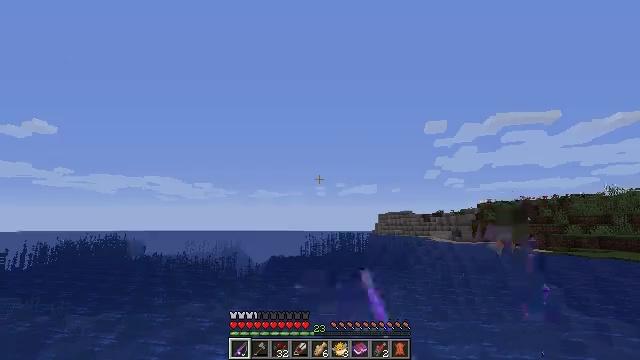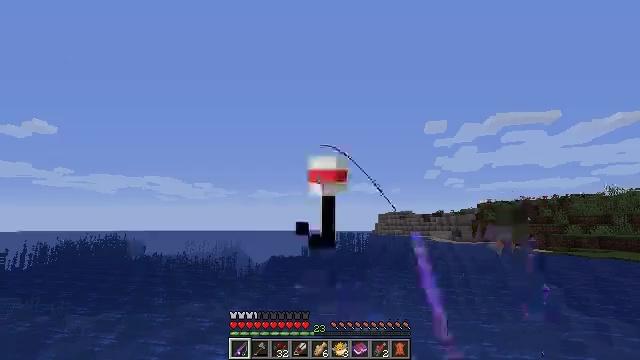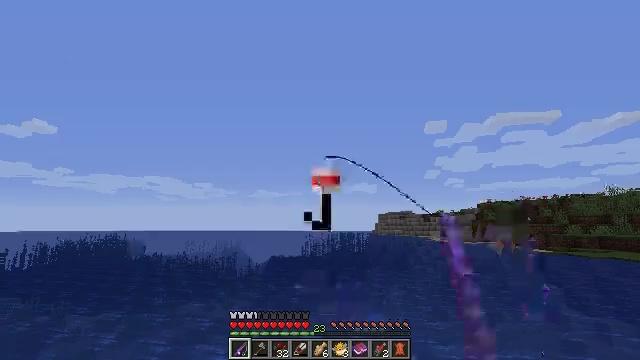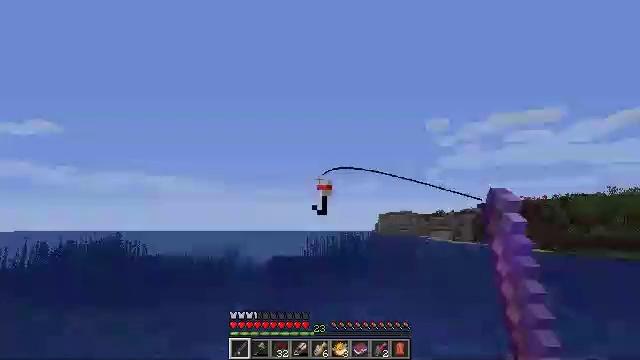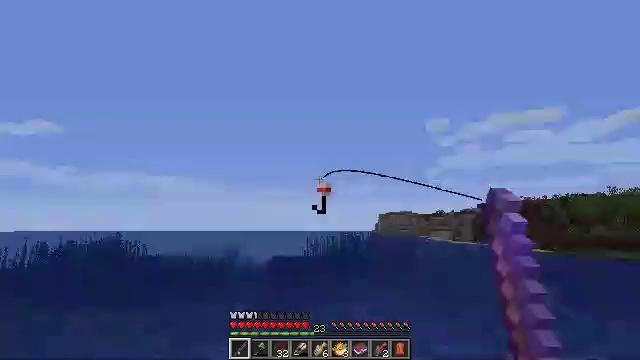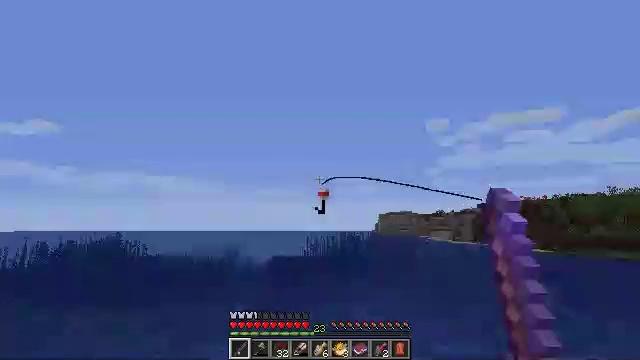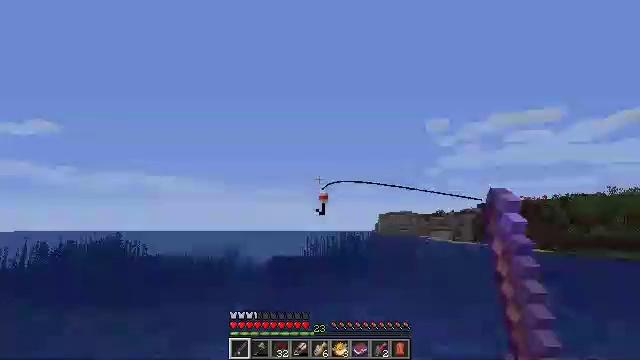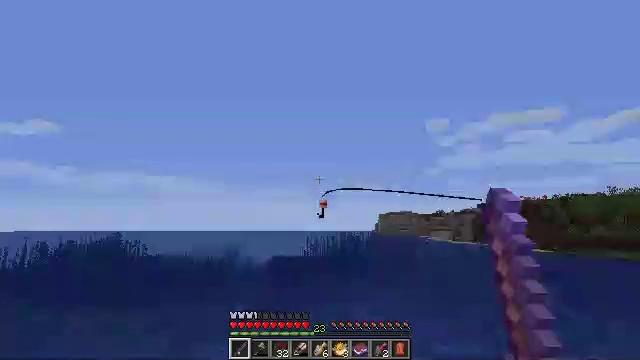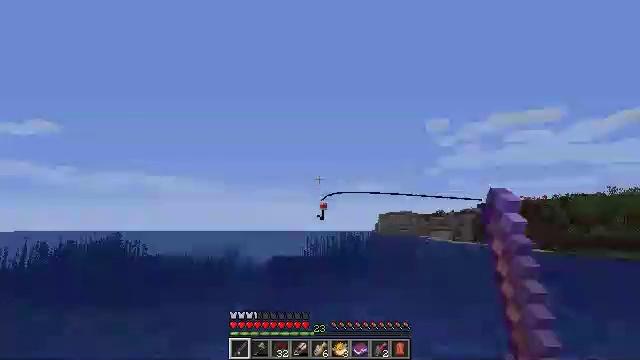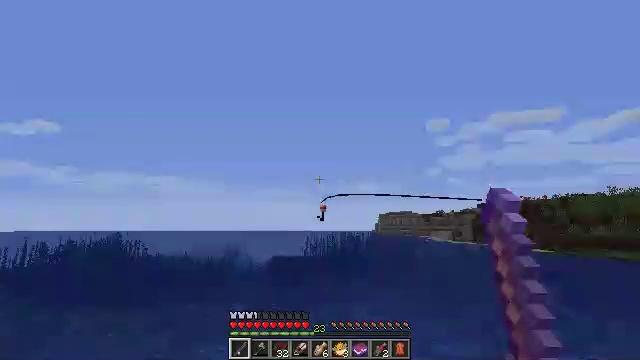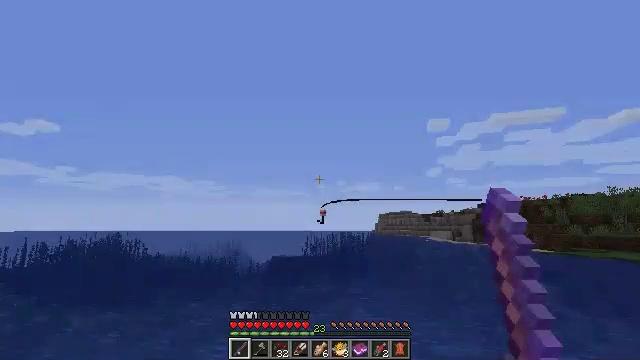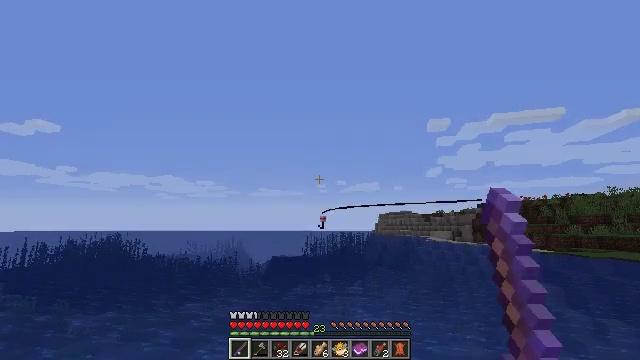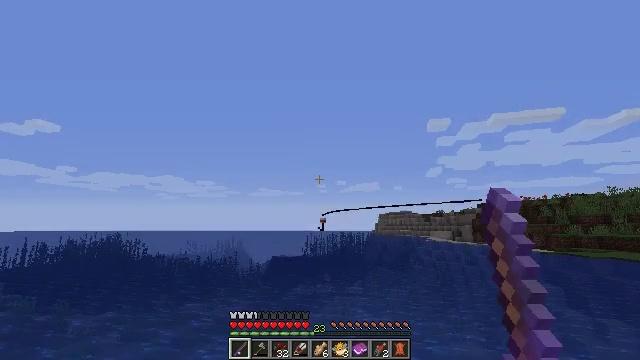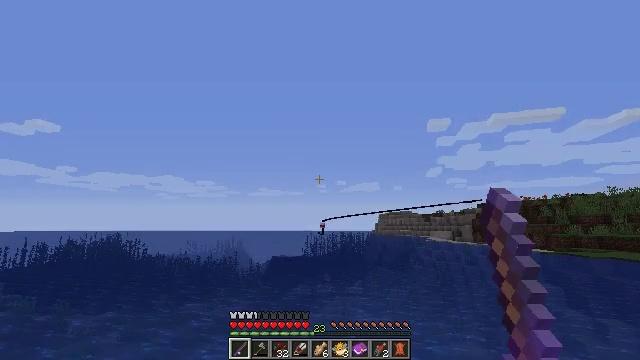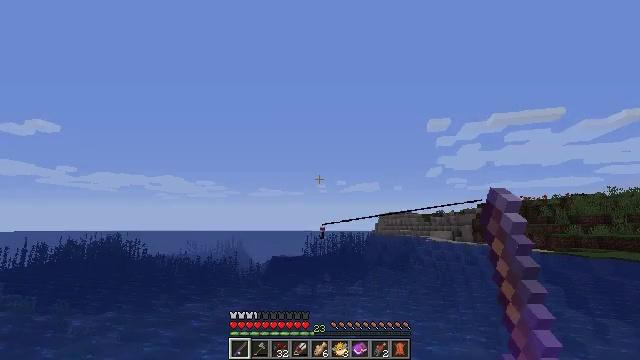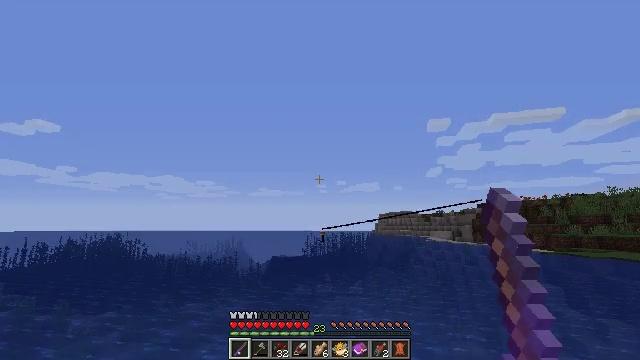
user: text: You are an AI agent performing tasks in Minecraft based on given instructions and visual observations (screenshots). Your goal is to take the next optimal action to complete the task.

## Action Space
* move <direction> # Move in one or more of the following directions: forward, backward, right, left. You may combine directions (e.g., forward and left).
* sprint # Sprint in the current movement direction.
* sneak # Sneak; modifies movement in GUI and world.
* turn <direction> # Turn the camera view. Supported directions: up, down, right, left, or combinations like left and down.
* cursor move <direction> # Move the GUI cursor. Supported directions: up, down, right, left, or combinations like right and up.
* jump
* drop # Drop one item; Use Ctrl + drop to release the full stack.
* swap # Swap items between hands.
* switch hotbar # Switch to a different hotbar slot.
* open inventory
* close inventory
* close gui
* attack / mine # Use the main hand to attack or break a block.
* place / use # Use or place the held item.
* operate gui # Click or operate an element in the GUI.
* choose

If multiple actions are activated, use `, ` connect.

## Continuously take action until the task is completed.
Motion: motion action
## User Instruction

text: Remove a pufferfish from the inventory.
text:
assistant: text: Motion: no_op
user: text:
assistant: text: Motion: no_op
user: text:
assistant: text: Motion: no_op
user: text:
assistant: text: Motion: no_op
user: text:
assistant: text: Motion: no_op
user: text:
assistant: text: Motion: no_op
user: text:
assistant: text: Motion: no_op
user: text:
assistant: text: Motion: no_op
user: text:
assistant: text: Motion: no_op
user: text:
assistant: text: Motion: no_op
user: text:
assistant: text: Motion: no_op
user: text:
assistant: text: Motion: no_op
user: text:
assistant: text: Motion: no_op
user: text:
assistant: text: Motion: no_op
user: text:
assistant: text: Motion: no_op
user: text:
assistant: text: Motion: no_op
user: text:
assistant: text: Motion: no_op
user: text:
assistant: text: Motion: no_op
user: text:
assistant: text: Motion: no_op
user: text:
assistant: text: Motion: no_op
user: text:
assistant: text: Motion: no_op
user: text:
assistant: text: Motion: no_op
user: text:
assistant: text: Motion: no_op
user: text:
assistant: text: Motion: no_op
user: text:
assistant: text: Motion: no_op
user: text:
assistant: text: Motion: no_op
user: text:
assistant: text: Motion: no_op
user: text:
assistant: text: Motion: no_op
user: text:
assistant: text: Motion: no_op
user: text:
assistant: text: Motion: no_op